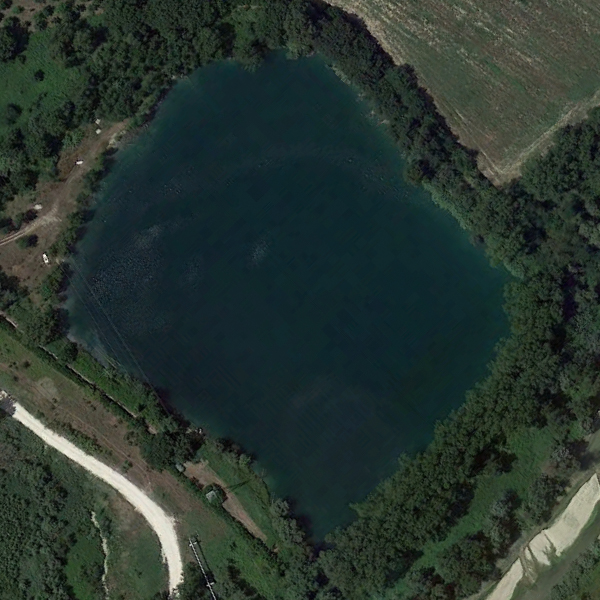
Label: Pond